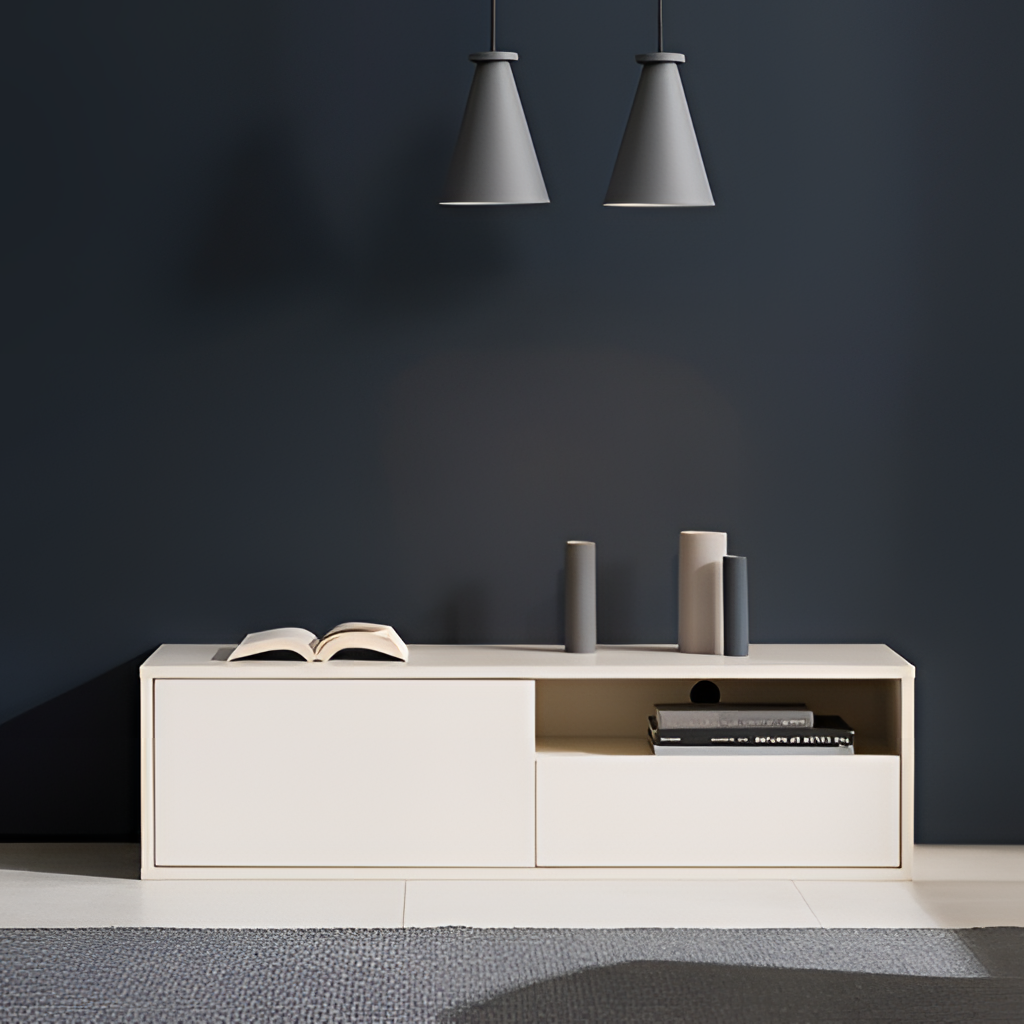
wood sideboard, living room, modern, paint wallpaper, with solid pattern, gray tile flooring, with large square pattern